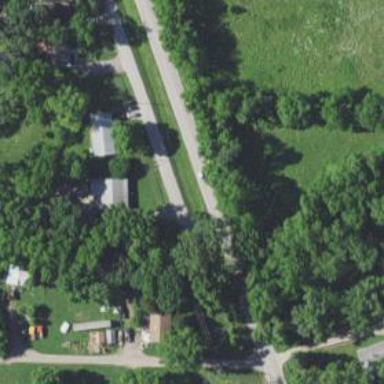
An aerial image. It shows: Driveway leading to service road.